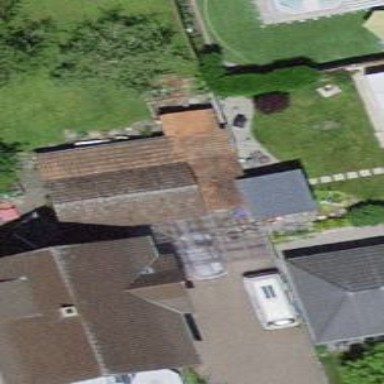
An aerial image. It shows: Barn.